Frequency: 70000
Velocity: 0,217
Power: 21,9
Pulse duration: 0,0000001
Pass count: 1
Magnification: 10
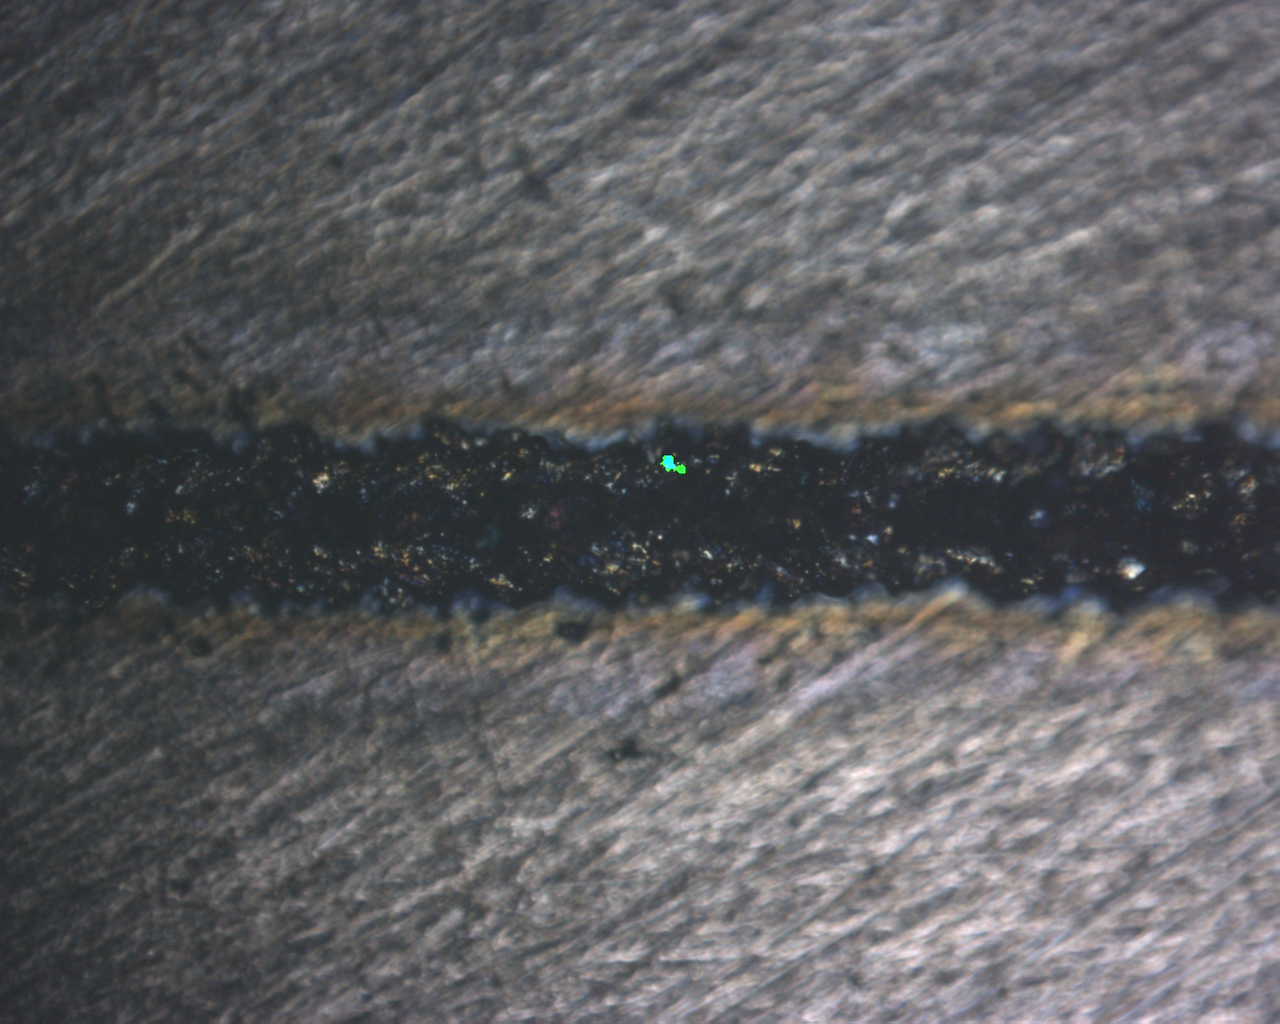
Measured width: 144.616
Other width: 56.762